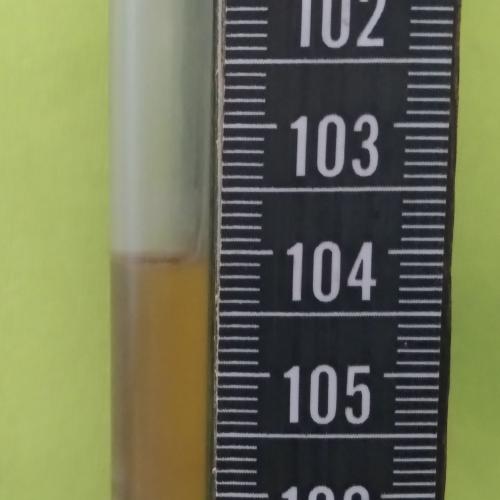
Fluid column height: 104.1 cm